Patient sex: F
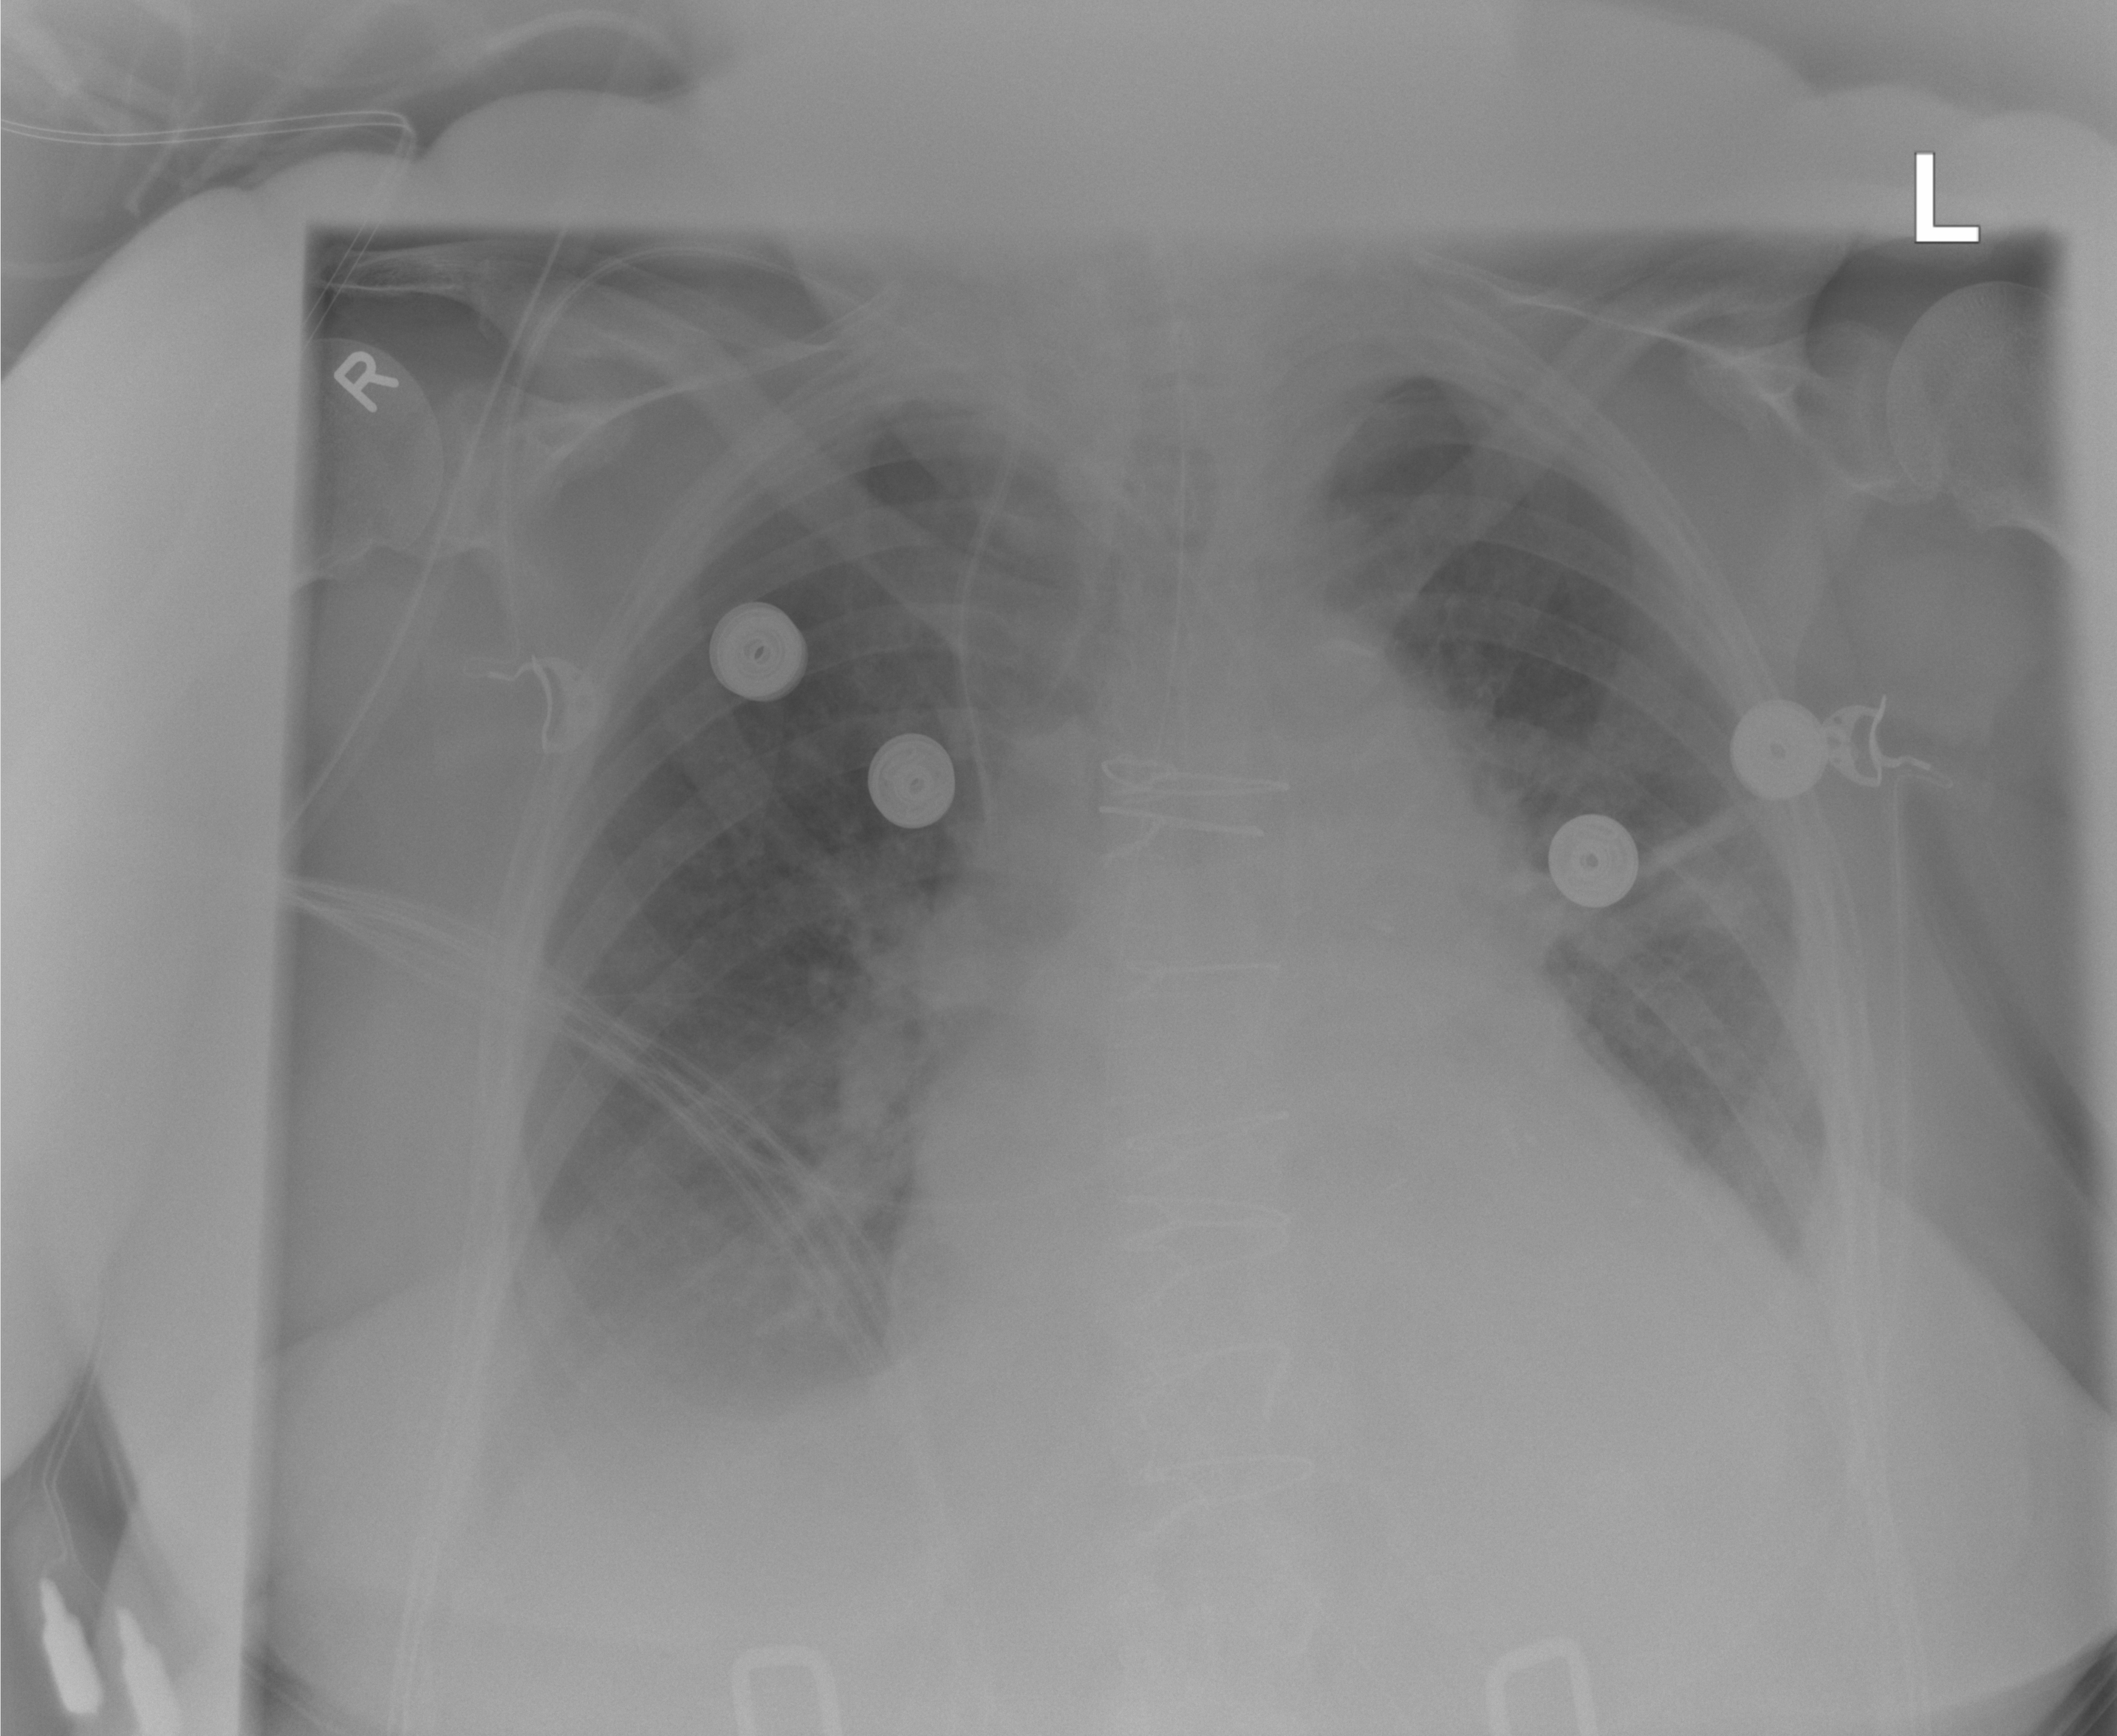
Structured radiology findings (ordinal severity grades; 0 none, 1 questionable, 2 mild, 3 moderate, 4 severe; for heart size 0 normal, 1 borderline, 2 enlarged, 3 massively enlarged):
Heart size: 2
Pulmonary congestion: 2
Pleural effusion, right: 2
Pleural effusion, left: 2
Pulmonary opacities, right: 0
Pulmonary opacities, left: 0
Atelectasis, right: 2
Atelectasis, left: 2